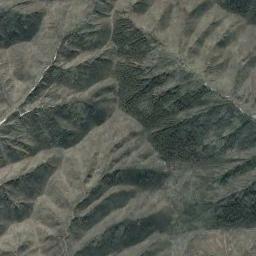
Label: mountain